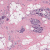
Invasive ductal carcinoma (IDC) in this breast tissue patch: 0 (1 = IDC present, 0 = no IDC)